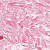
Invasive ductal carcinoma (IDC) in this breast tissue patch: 0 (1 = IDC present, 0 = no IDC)